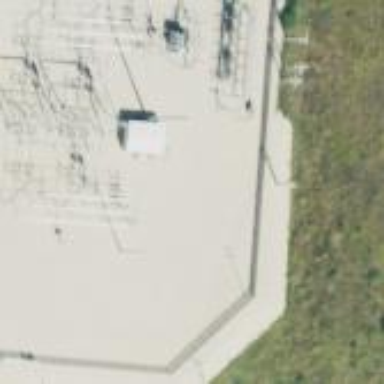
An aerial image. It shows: Distribution level power substation surrounded by fence.